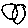
Label: circle